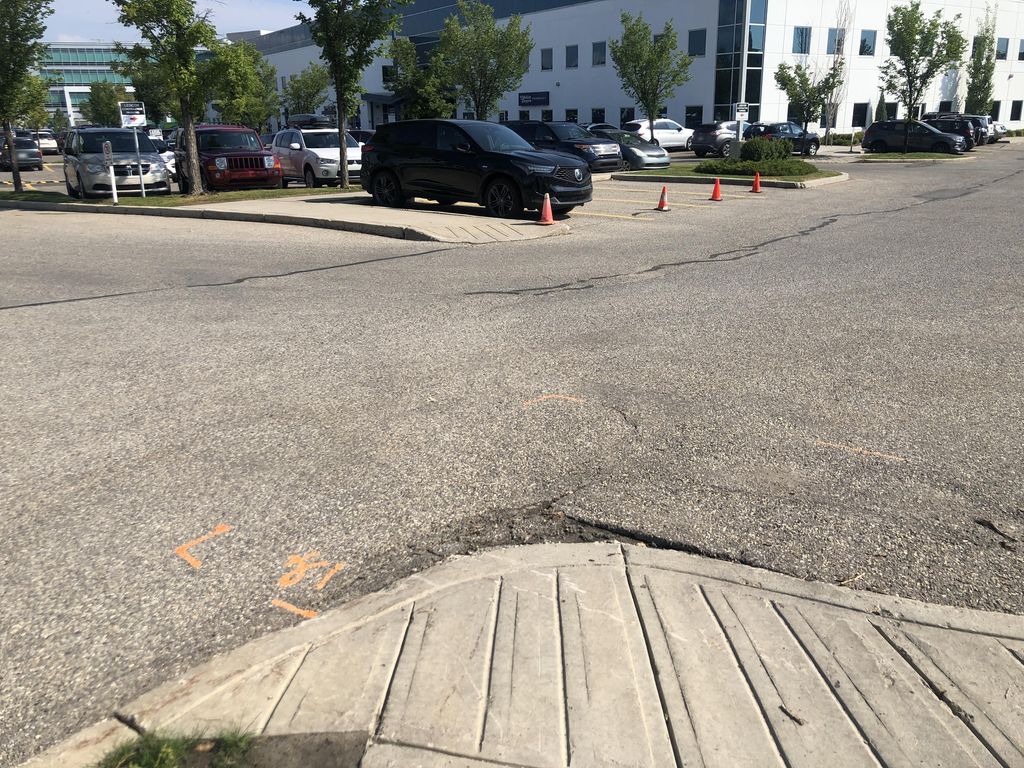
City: calgary